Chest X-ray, AP view. Patient: 56 years old, sex M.
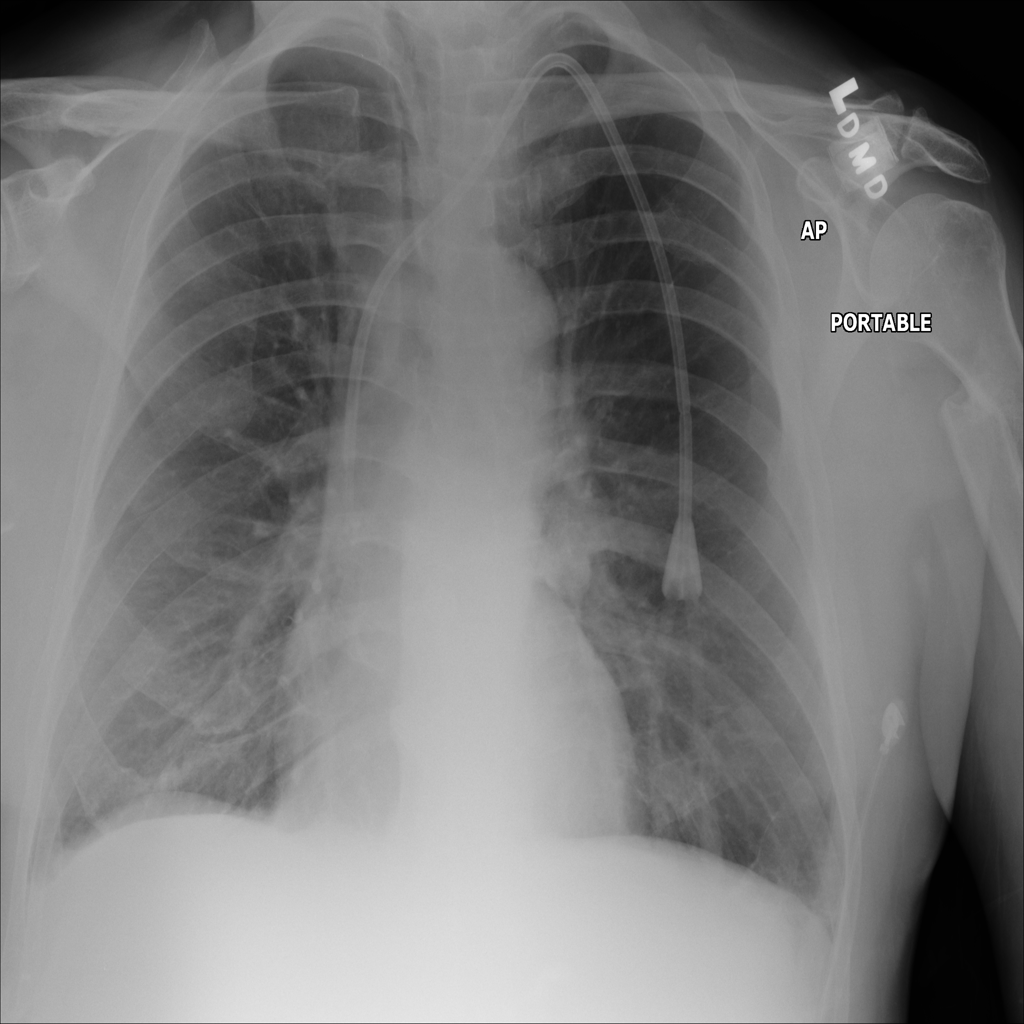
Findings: No Finding